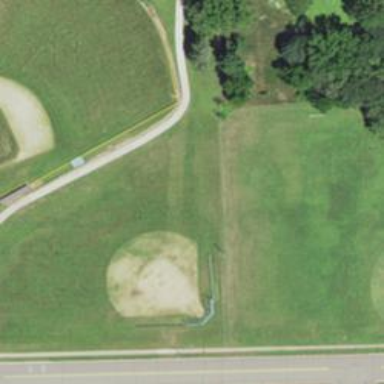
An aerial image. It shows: Baseball pitch for leisure and sports activities.